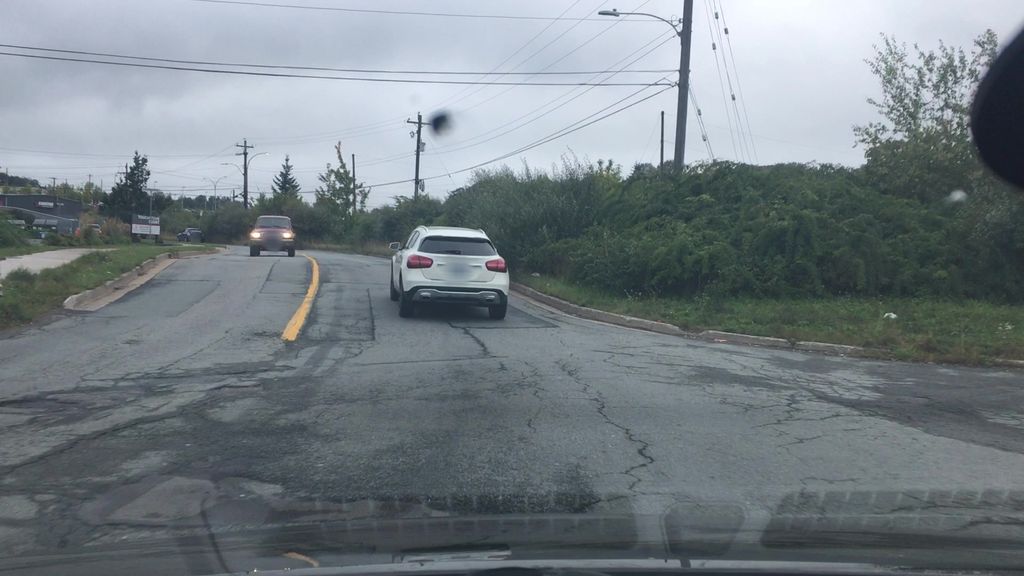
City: halifax